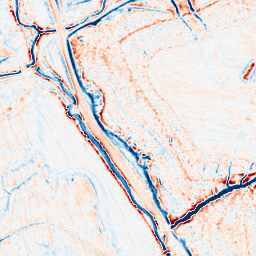
Category: edge_preserving
Decomposition family: anisotropic_diffusion
Decomposition parameters: iterations: 50
kappa: 10
gamma: 0.05
Upsampling method: bilinear
Upsampling parameters: scale: 2
Upsampling scale: 2